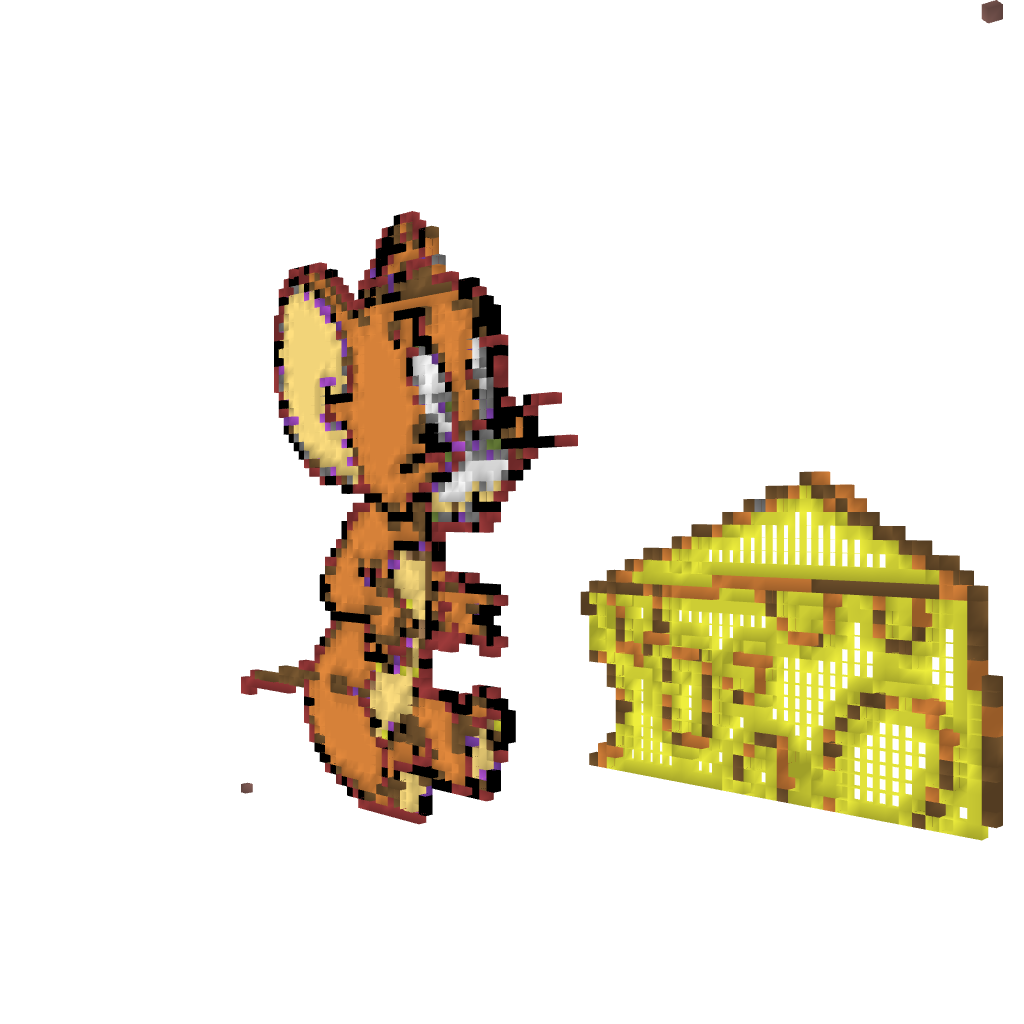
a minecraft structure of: Jerry pixel art high quality